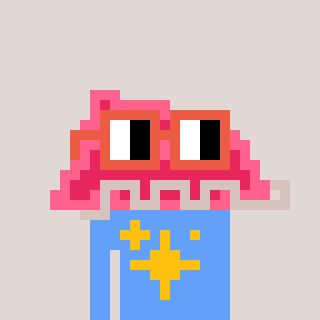
a pixel art character with square orange glasses, a retainer-shaped head and a blue-colored body on a warm background